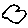
Label: cloud